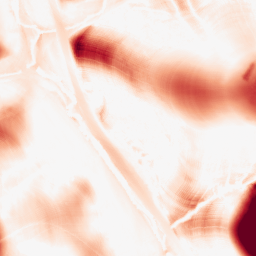
Category: morphological
Decomposition family: tophat
Decomposition parameters: size: 50
mode: white
Upsampling method: lanczos
Upsampling parameters: scale: 4
Upsampling scale: 4